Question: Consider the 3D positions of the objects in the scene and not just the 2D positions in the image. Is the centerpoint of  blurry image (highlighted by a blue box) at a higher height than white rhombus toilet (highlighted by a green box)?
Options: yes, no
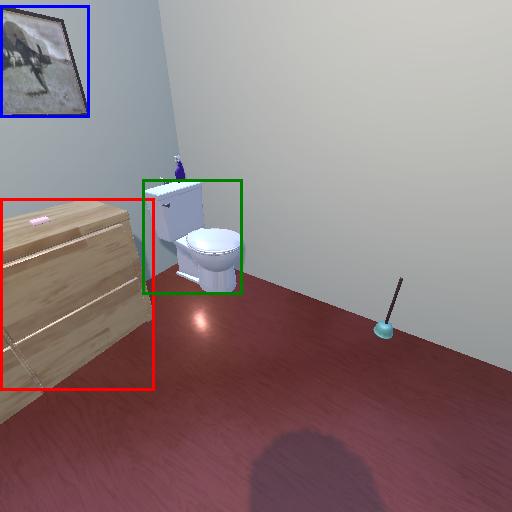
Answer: yes